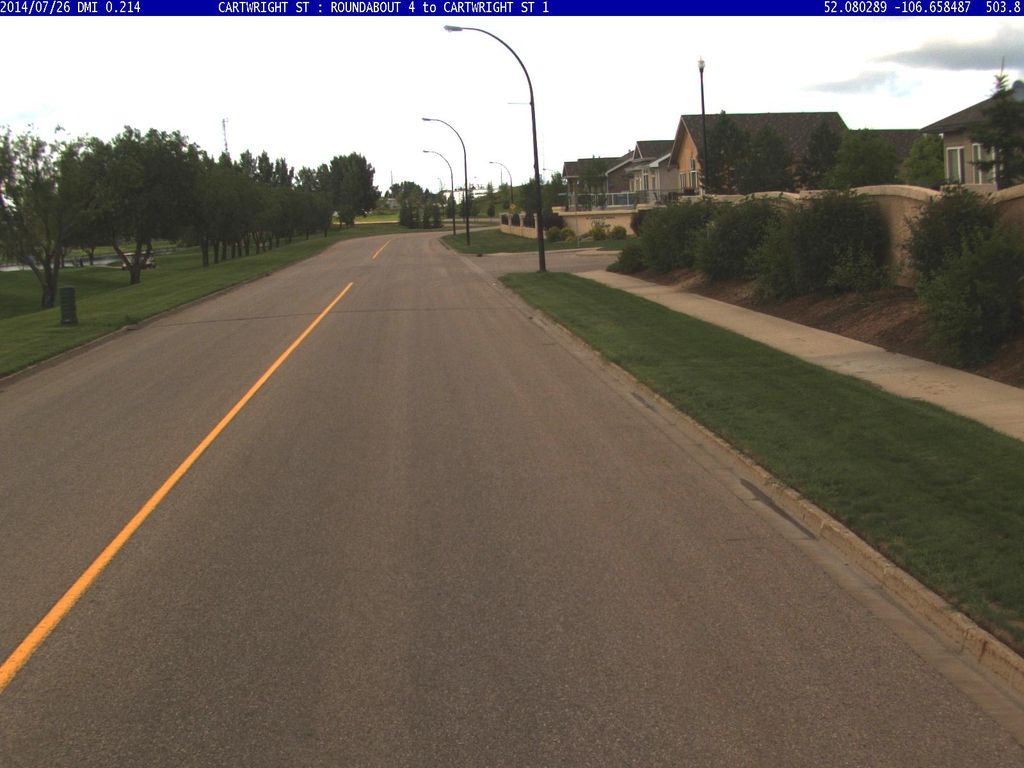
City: saskatoon